Field crop: maize
Growth stage: 1
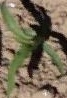
Species: maize